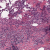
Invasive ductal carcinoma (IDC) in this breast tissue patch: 0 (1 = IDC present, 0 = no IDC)